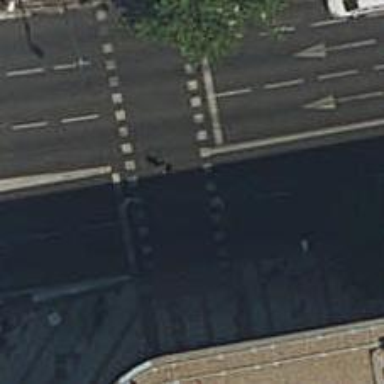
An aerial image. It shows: Road with traffic signals and zebra crossing with traffic signals.